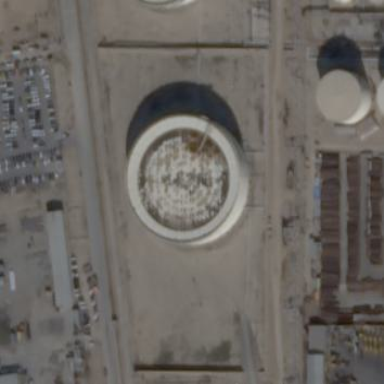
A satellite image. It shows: Building with storage tank.